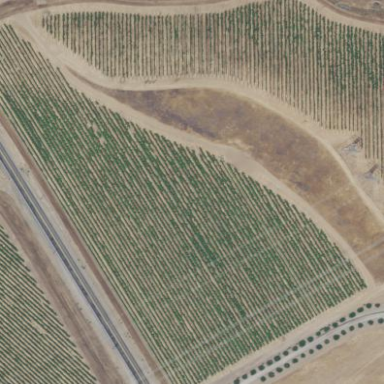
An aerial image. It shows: Vineyard where grapes are grown.